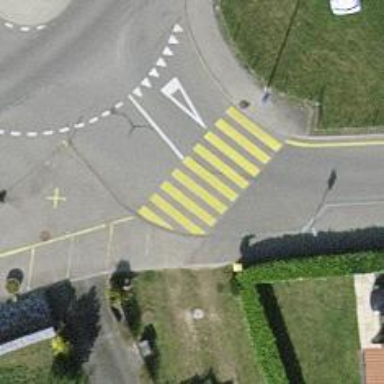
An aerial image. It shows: Uncontrolled zebra crossing with visible markings on the road.